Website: apple
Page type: order-tracking
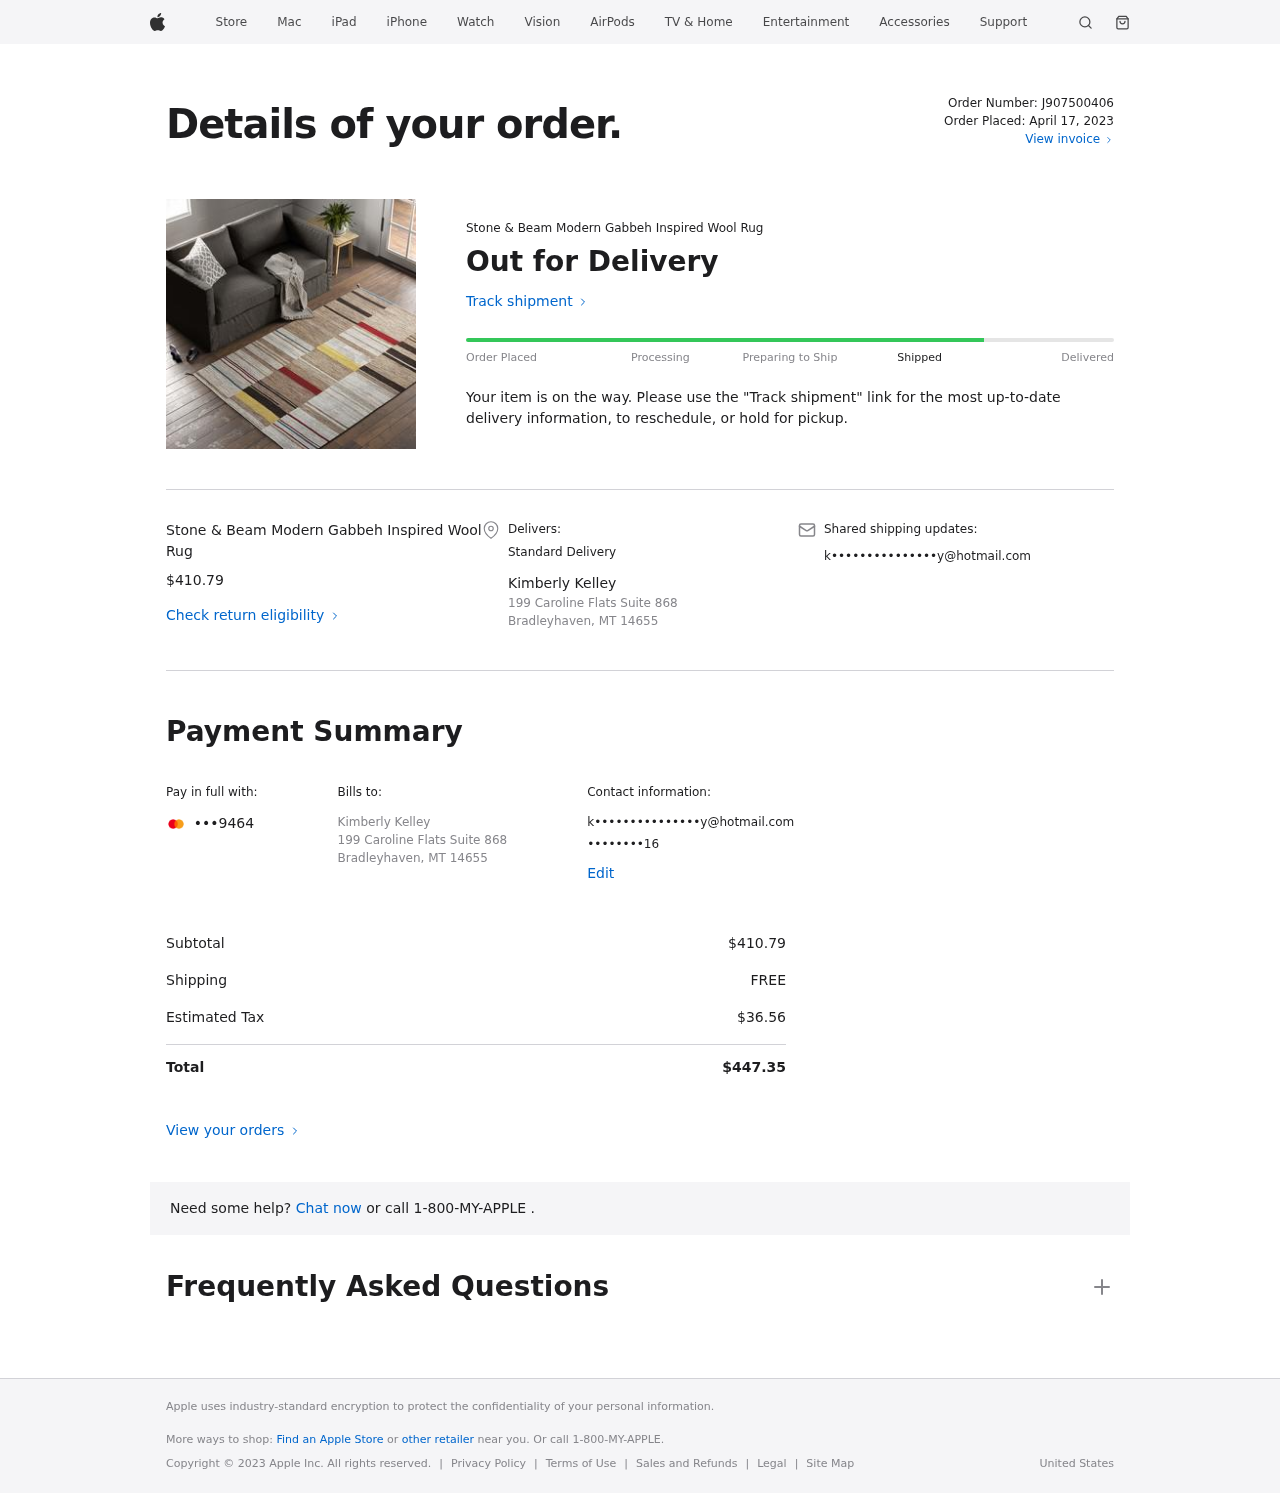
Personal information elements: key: PII_CARD_LAST4
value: •••9464
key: PII_CITY_STATE_ZIP
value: Bradleyhaven, MT 14655
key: PII_EMAIL
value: k•••••••••••••••y@hotmail.com
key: PII_FULLNAME
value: Kimberly Kelley
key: PII_PHONE
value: ••••••••16
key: PII_STREET
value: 199 Caroline Flats Suite 868
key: PII_FULLNAME2
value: Kimberly Kelley
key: PII_CITY
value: Bradleyhaven
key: PII_STATE_ABBR
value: MT
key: PII_POSTCODE
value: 14655
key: PII_POSTCODE_FULL
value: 14655
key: PII_CITY_STATE
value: Bradleyhaven, MT
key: PII_POSTCODE_NUMERIC
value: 14655
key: PII_EMAIL2
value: k•••••••••••••••y@hotmail.com
Product elements: key: PRODUCT1_NAME
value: Stone & Beam Modern Gabbeh Inspired Wool Rug
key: PRODUCT1_PRICE
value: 410.79
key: PRODUCT1_NAME2
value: Stone & Beam Modern Gabbeh Inspired Wool Rug
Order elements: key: ORDER_ID
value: Order Number: J907500406
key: ORDER_DATE
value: Order Placed: April 17, 2023
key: ORDER_SUBTOTAL
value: $410.79
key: ORDER_SHIPPING_COST
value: FREE
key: ORDER_TAX
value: $36.56
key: ORDER_TOTAL
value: $447.35